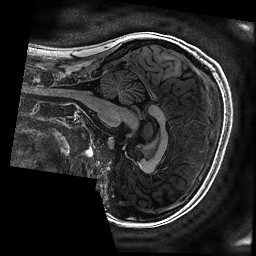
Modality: T1w
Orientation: sagittal
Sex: female
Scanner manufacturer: ge
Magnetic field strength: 3 T
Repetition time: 0.00766 s
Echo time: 0.003476 s